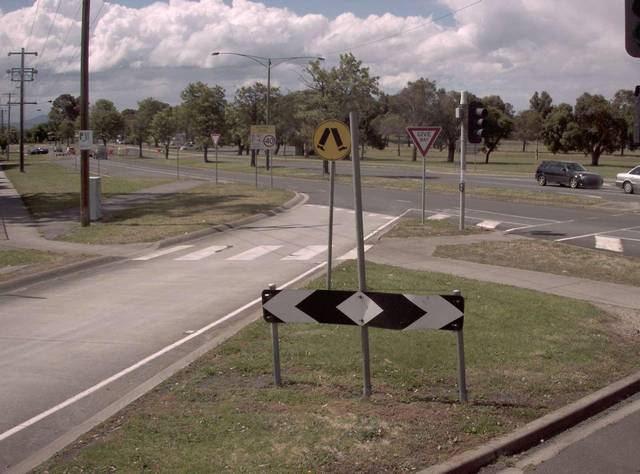
Region: Australia
Coordinates: -38.18, 146.294